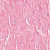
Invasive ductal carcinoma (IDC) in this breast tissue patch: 0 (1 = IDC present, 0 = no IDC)